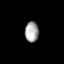
Tissue: lung
Cell type: Myeloid cells
Senescence score: 0.5536
Nuclear area (px): 269
Mean DAPI intensity: 168.729